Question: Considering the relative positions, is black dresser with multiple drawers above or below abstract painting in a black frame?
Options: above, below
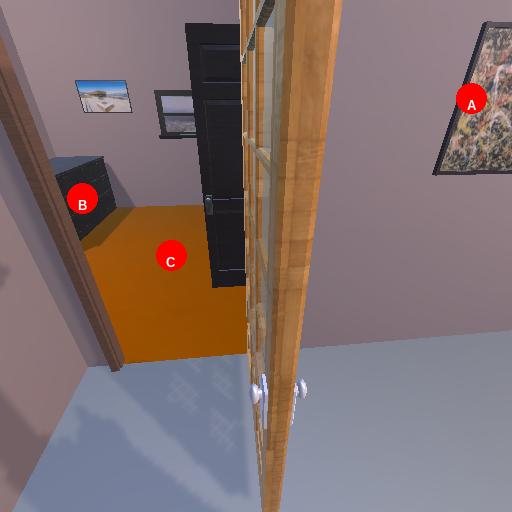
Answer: above